Field crop: maize
Growth stage: 2
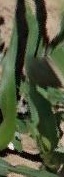
Species: maize